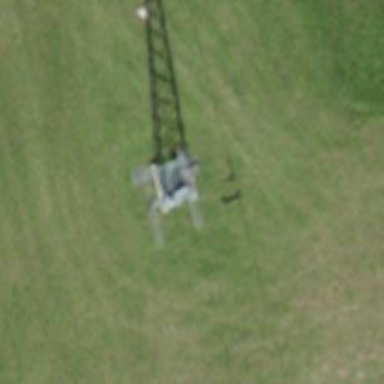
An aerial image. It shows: Pylon for aerialway.